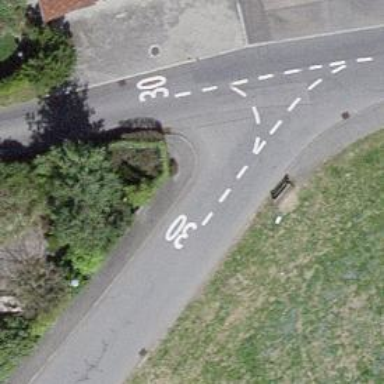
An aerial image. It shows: Unmarked crossing on the road.